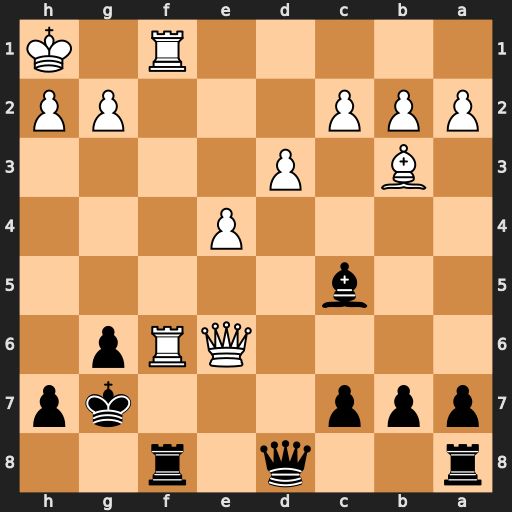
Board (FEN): r2q1r2/ppp3kp/4QRp1/2b5/4P3/1B1P4/PPP3PP/5R1K
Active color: b
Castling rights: -
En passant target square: -
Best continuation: Rxf6 Qxf6+ Qxf6 Rxf6 Kxf6